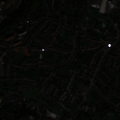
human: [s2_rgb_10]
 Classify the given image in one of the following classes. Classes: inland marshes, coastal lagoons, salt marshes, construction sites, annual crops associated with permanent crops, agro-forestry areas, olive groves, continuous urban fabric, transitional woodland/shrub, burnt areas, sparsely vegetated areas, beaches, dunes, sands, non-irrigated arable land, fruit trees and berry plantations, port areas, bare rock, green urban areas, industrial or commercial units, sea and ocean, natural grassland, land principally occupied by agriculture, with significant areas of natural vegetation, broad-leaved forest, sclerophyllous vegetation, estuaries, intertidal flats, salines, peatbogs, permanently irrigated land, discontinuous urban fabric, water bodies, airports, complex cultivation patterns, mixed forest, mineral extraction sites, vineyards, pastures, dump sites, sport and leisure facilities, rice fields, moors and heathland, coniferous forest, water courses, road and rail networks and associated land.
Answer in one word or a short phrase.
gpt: discontinuous urban fabric, industrial or commercial units